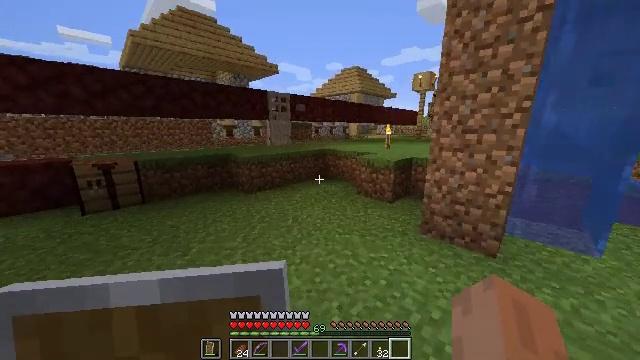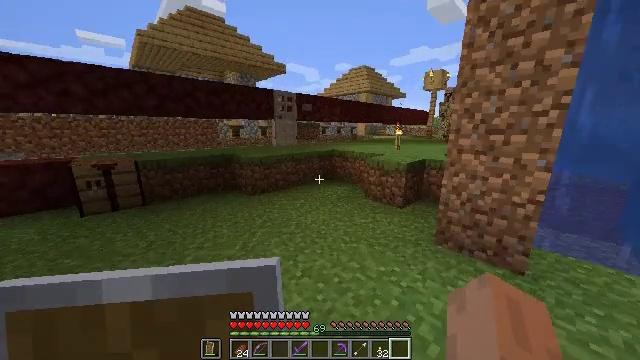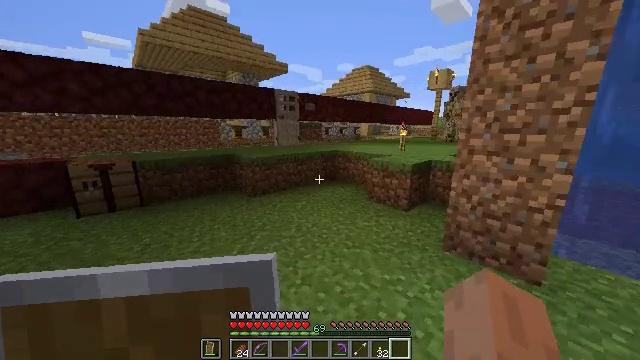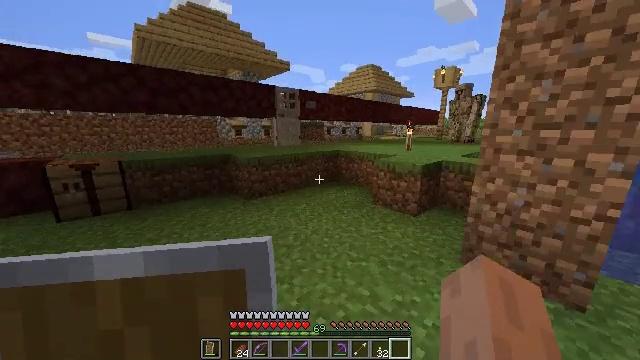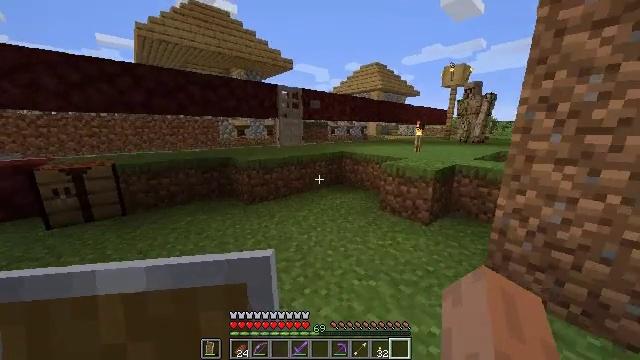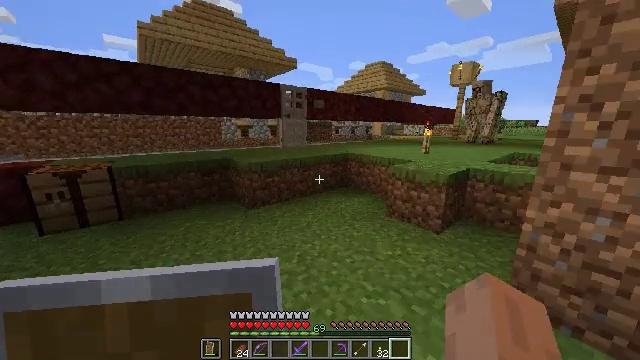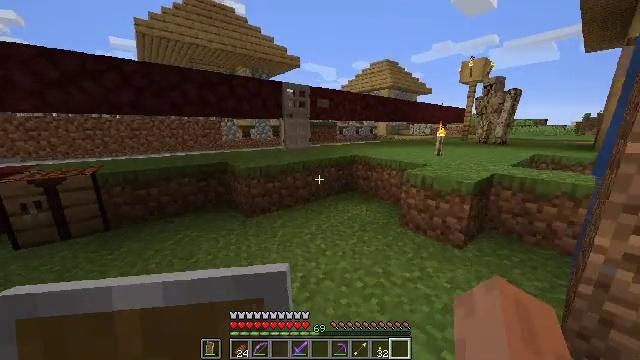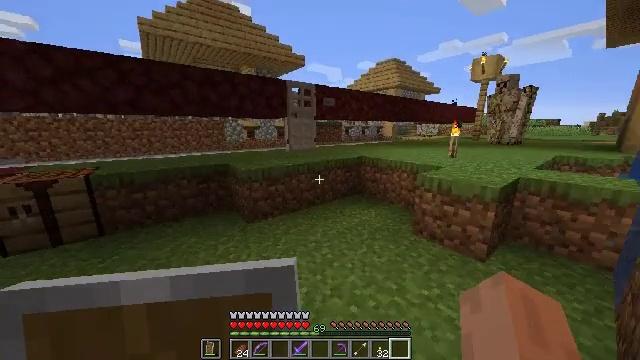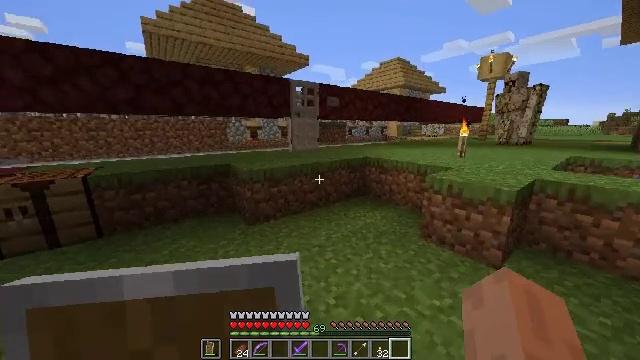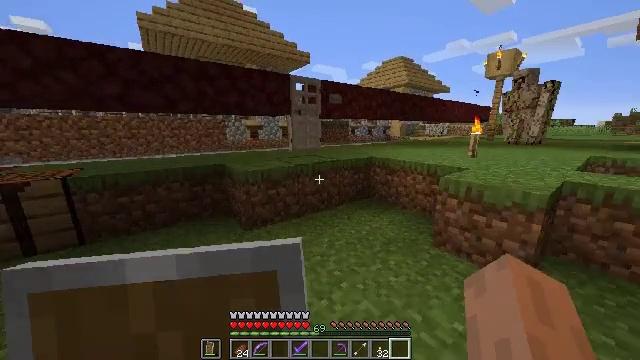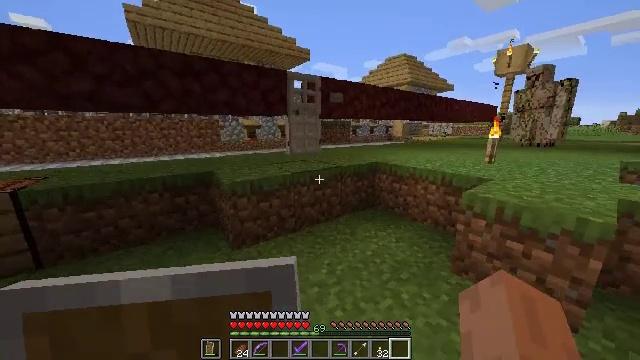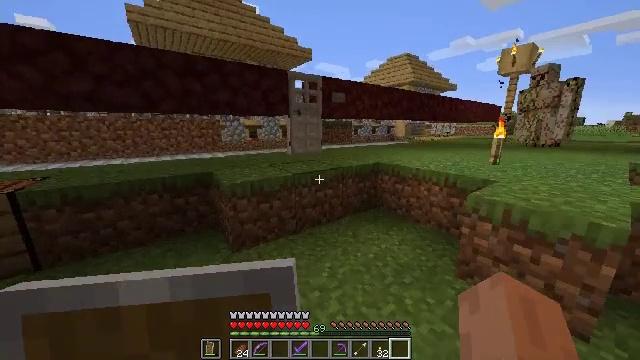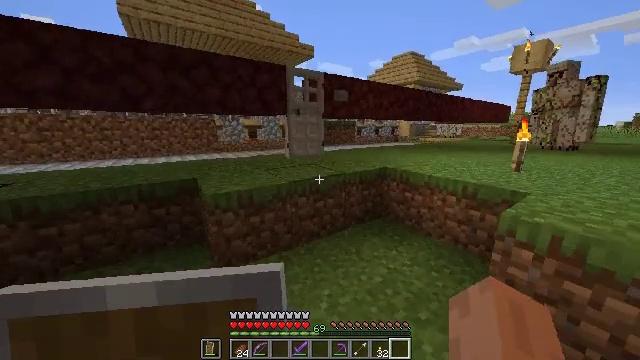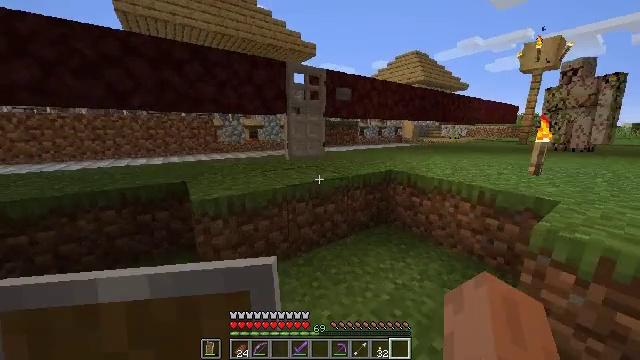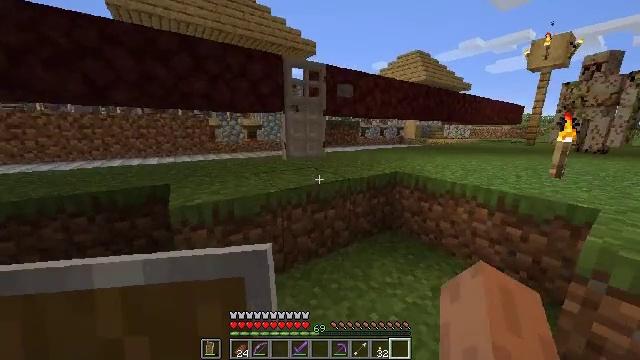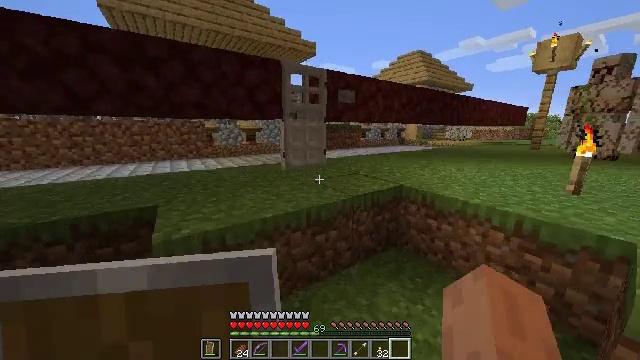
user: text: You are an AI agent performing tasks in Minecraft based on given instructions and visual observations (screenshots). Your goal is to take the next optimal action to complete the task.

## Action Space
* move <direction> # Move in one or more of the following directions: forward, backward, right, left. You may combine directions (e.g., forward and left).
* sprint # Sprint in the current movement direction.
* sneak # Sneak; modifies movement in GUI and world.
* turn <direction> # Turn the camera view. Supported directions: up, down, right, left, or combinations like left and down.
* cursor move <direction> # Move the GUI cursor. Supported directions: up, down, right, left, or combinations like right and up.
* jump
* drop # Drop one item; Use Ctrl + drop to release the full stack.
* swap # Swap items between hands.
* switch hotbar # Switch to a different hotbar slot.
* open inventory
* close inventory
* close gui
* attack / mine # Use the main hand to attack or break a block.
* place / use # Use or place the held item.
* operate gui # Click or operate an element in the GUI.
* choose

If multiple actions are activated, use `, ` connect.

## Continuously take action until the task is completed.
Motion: motion action
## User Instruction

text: Combine a book with experience levels to craft an enchanted book.
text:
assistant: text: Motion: move forward, turn left
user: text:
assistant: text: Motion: move forward
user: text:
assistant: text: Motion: move forward
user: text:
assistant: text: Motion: move forward, turn left
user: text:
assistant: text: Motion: move forward, turn left
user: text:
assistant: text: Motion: move forward
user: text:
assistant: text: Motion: move forward, turn left
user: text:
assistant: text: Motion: move forward
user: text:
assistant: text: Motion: move forward
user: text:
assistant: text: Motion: move forward
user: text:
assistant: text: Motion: move forward
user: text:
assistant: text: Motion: move forward
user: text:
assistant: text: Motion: move forward
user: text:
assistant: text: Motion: move forward
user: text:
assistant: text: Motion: move forward, jump
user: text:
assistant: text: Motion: move forward, jump
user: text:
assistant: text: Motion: move forward, jump
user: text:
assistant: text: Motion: move forward, jump
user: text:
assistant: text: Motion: move forward, jump
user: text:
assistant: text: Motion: move forward, jump
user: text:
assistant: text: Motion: move forward, turn right and up
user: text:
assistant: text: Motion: turn right and up
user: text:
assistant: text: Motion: turn right and up
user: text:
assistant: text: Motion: turn right and up
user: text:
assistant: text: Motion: turn right
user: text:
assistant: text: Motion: no_op
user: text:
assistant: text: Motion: no_op
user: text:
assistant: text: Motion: no_op
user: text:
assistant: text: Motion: no_op
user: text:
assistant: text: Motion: use / place